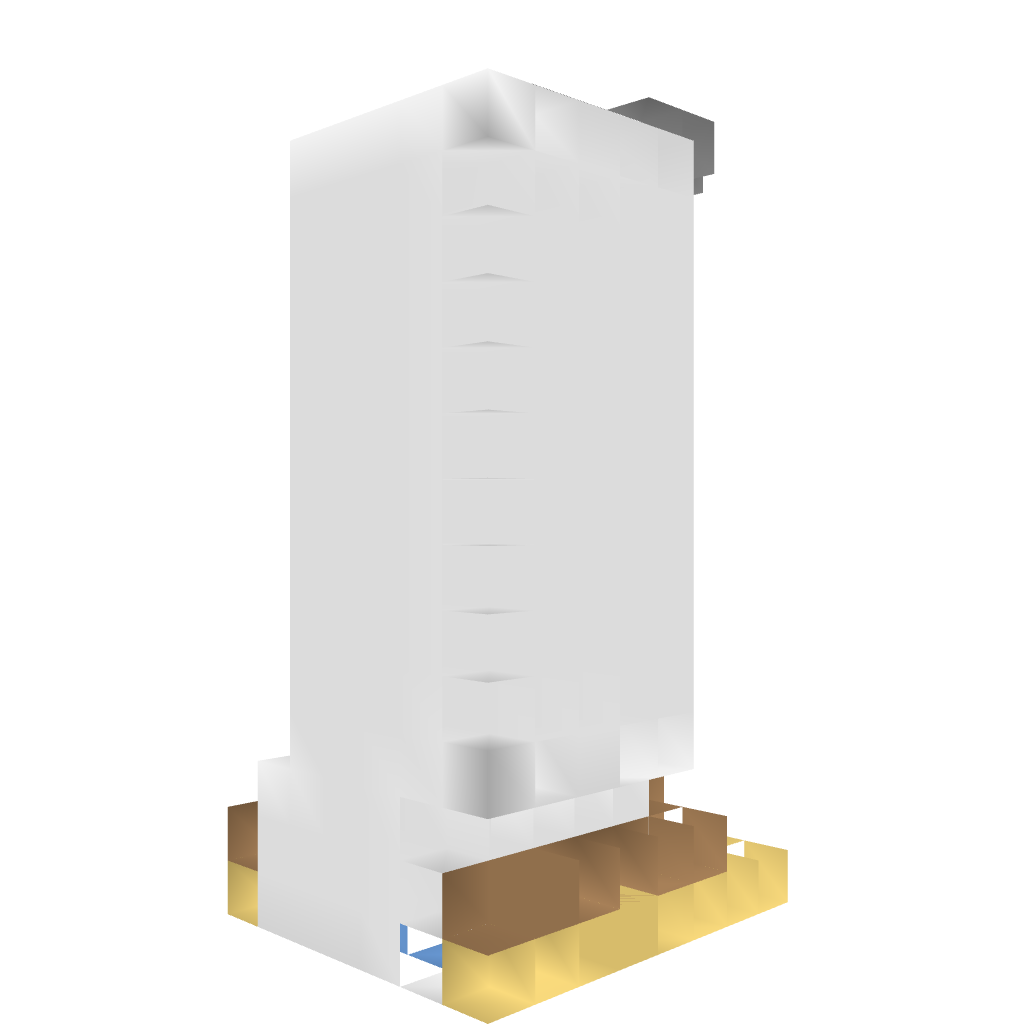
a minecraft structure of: Zombie Sorter bad low quality